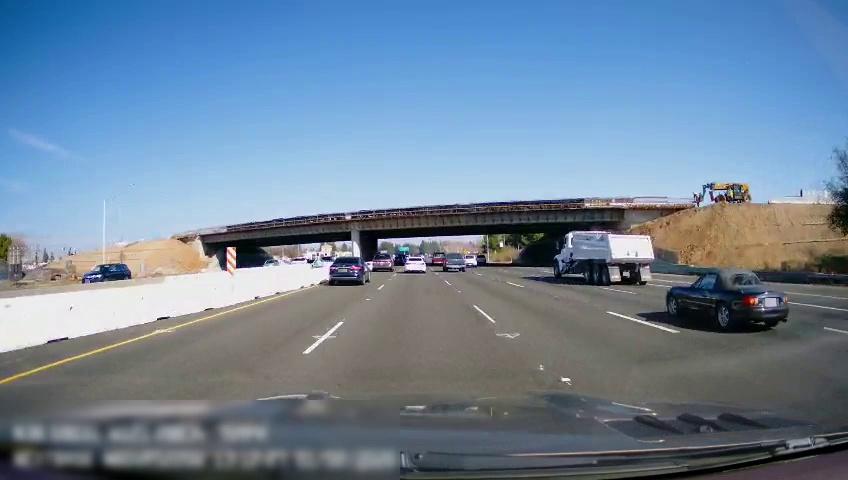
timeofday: Day
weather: Sunny
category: Drivable Space
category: Vehicles | SUV
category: Vehicles | Car
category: Vehicles | Car
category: Drivable Space
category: Vehicles | Truck
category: Vehicles | Car
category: Vehicles | Truck
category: Vehicles | Car
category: Vehicles | Truck
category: Vehicles | SUV
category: Vehicles | SUV
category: Vehicles | Car
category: Vehicles | Car
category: Vehicles | Other LV
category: Lanes | Alternate Lane
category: Lanes | Alternate Lane
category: Lanes | Alternate Lane
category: Lanes | Alternate Lane
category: Lanes | Current Lane
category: Lanes | Current Lane
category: Lanes | Alternate Lane